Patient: sex M, age 60
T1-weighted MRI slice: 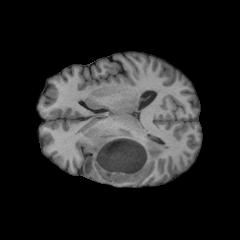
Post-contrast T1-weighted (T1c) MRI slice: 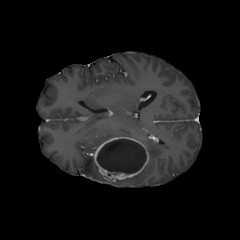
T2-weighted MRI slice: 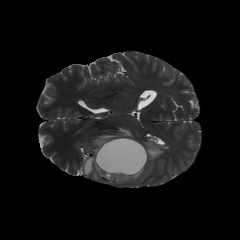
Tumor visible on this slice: yes
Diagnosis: Glioblastoma, IDH-wildtype
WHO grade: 4